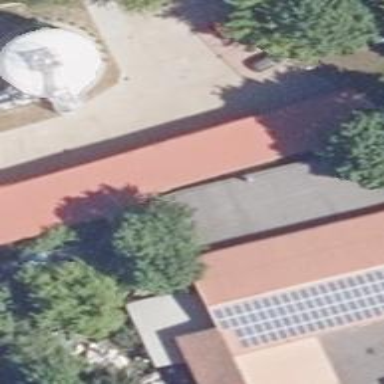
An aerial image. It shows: Garage building.